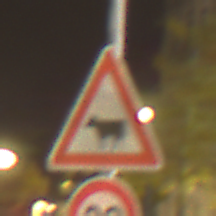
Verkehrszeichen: ViehtriebRechts
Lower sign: Geschwindigkeit20
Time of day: Night
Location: Outdoor (Urban)
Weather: Clear
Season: NotSpecified
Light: Artificial